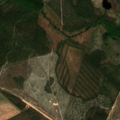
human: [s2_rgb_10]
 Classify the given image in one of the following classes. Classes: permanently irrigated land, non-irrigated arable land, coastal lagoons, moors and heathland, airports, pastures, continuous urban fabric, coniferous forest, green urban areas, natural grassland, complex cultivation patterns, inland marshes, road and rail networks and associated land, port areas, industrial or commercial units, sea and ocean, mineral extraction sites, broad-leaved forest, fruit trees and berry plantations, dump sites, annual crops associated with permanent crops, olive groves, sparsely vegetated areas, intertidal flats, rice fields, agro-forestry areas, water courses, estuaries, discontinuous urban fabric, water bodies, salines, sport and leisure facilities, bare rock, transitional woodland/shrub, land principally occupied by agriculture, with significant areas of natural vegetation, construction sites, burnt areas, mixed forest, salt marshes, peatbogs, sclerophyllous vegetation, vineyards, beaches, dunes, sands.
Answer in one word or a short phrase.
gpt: coniferous forest, mixed forest, transitional woodland/shrub